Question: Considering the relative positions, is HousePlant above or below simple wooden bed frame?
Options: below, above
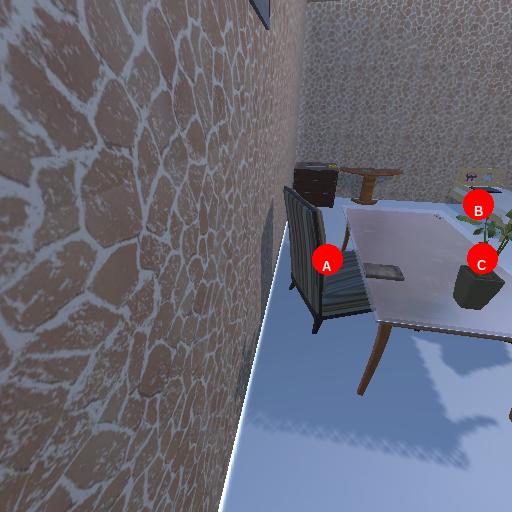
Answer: below